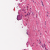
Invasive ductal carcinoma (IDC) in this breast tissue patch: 0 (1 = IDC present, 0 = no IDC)